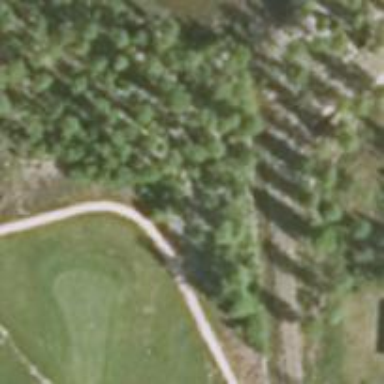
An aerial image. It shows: Nordic skiing track.